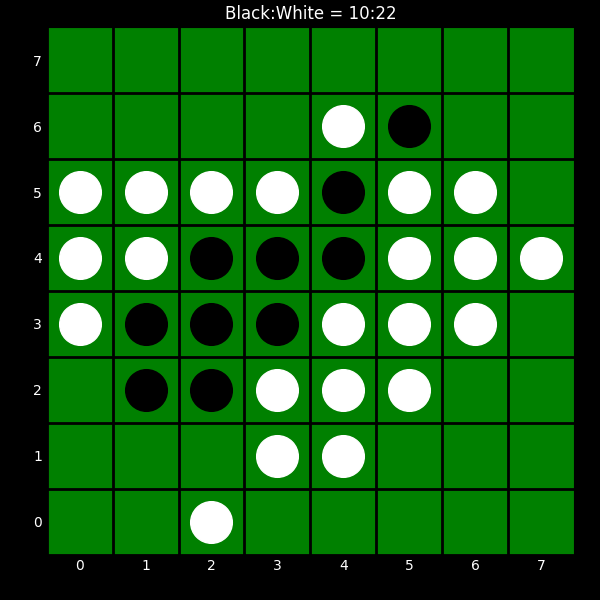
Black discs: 10
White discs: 22